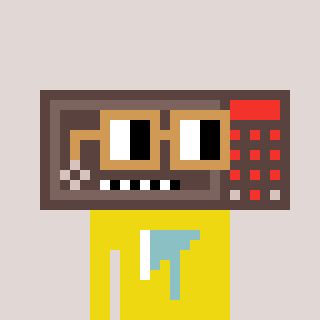
a pixel art character with square brown glasses, a wallsafe-shaped head and a yellow-colored body on a warm background